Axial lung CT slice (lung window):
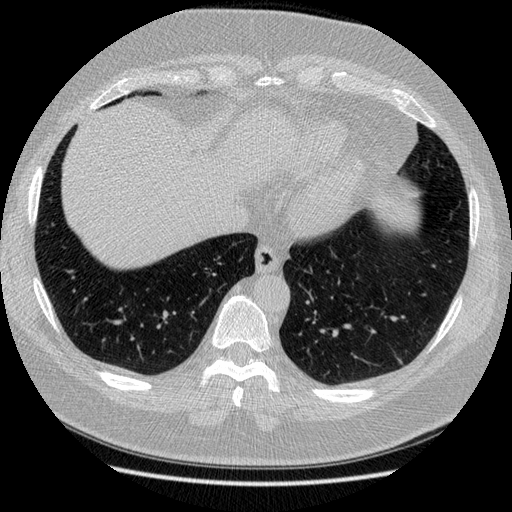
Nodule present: no